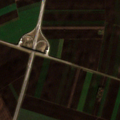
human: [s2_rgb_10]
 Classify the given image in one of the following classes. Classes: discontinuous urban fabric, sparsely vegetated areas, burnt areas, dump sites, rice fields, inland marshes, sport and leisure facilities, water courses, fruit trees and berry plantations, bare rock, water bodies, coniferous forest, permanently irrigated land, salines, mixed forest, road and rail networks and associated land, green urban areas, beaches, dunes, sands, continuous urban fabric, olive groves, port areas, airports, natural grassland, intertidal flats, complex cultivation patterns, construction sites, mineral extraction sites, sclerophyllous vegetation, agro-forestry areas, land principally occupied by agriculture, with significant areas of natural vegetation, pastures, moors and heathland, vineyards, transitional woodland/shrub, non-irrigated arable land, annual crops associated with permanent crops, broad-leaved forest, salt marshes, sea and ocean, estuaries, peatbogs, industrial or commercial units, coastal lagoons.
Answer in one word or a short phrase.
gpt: non-irrigated arable land